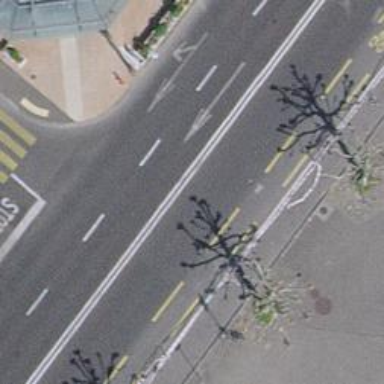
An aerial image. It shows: Crossing with traffic signals.